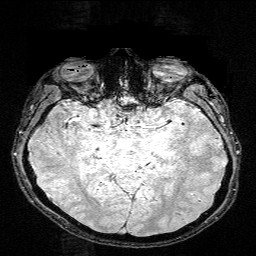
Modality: FLASH
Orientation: coronal
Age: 23
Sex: male